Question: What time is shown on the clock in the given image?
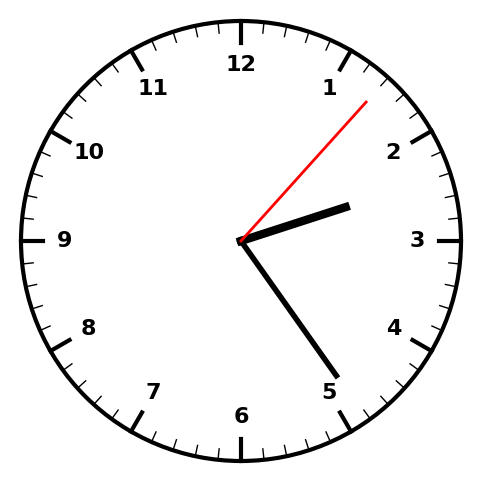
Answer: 02:24:07